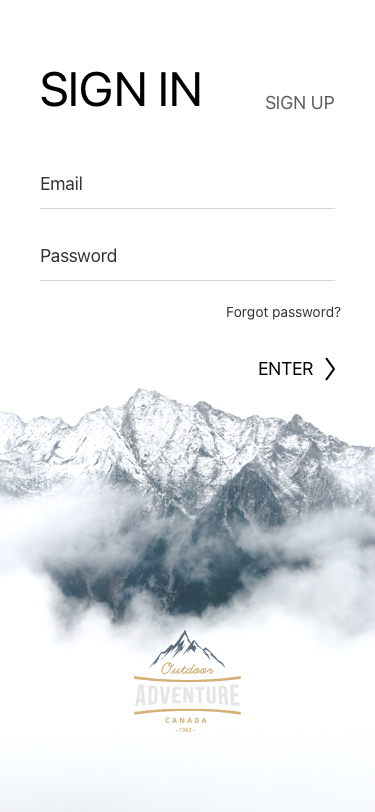
Text in this UI design:
ENTER
Forgot password?
Password
Email
Sign up
SIGN IN